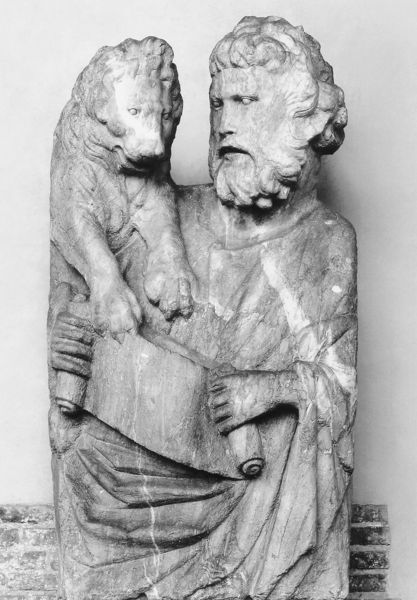
Titel: Hl. Markus
Künstler: Giovanni Pisano
Institution: Pisa, Museo dell’Opera del Duomo
Schlagwörter: mann, tier, alt, bart, bibel, falten, halten, mensch, stein, hände, skulptur, statue, mähne, mauer, faltenwurf, plastik, fotografie, schwarzweiß, halbprofil, schreiben, toga, heiliger, schriftrolle, löwe, löwenmähne, markus, evangelist, biblische, häände, biblische figur